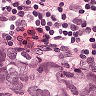
Metastatic tissue present: yes